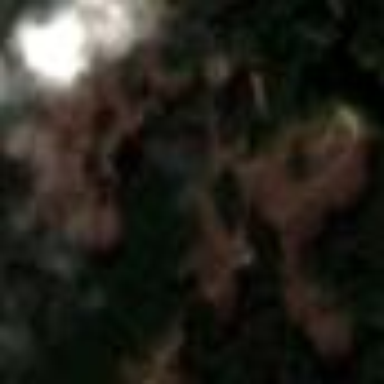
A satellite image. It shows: Clearcut area with scrub vegetation.